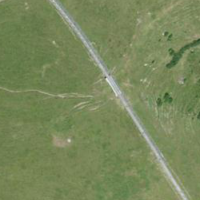
EUNIS habitat code: 26
Species observed at this site:
Marmota marmota
Leontopodium nivale